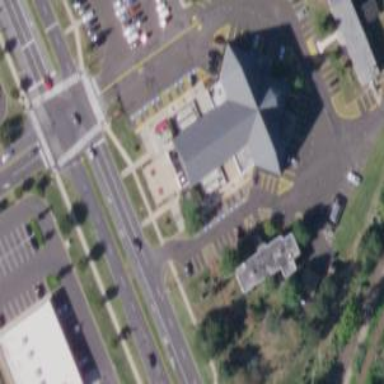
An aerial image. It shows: Building that serves as place of worship.